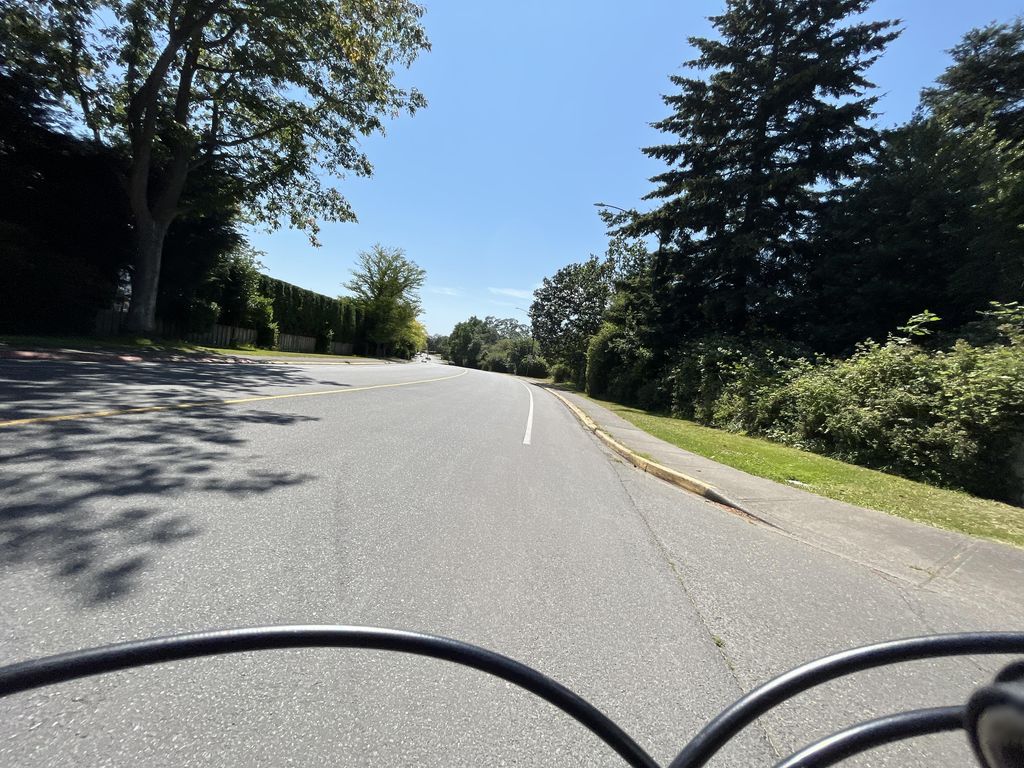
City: victoria